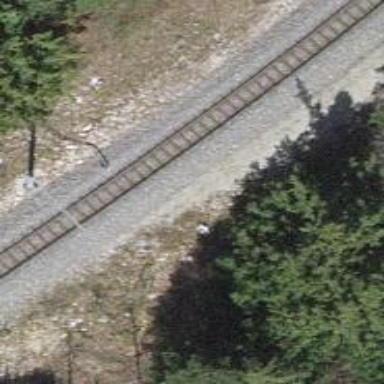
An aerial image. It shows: Narrow-gauge railway with single track. The railway is electrified with contact line.